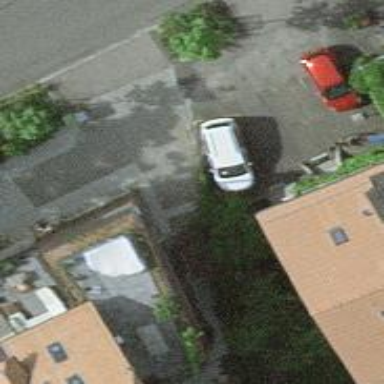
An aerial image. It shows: Car-sharing service available at this location.